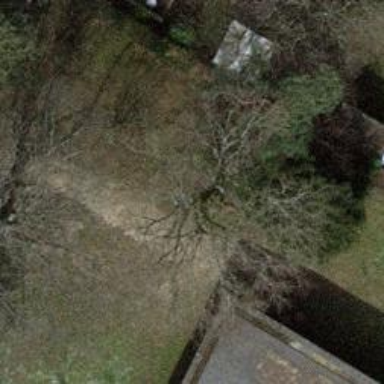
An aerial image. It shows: Evergreen needle-leaved tree.